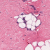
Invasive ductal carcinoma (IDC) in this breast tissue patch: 0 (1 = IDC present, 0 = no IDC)